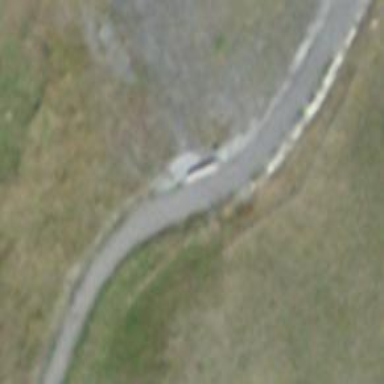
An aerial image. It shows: Brown bench in the vicinity.